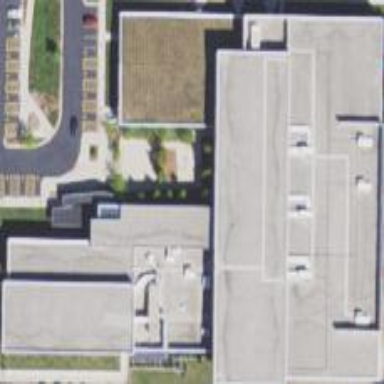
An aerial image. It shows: Hospital building with adjacent fitness center land.